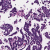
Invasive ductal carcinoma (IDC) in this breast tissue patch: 1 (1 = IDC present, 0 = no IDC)